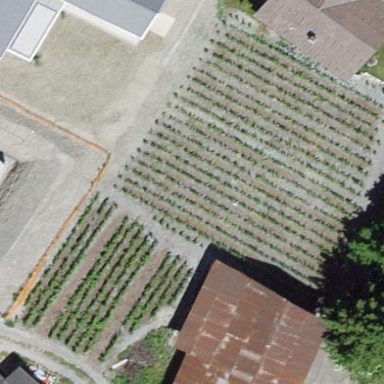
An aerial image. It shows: Vineyard with grape crops.